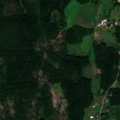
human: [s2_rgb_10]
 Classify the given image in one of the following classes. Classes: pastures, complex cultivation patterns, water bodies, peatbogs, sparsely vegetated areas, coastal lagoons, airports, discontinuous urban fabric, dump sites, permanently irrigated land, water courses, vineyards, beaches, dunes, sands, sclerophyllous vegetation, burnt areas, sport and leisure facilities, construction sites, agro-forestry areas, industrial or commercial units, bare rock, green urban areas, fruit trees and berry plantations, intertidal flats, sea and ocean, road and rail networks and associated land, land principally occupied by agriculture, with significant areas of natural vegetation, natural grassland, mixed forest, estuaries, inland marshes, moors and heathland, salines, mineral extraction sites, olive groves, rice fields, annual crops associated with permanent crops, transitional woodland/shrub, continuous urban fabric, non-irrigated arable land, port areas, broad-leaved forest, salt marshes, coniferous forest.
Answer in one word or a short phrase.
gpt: discontinuous urban fabric, land principally occupied by agriculture, with significant areas of natural vegetation, coniferous forest, mixed forest